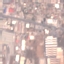
Land use / land cover class: Industrial